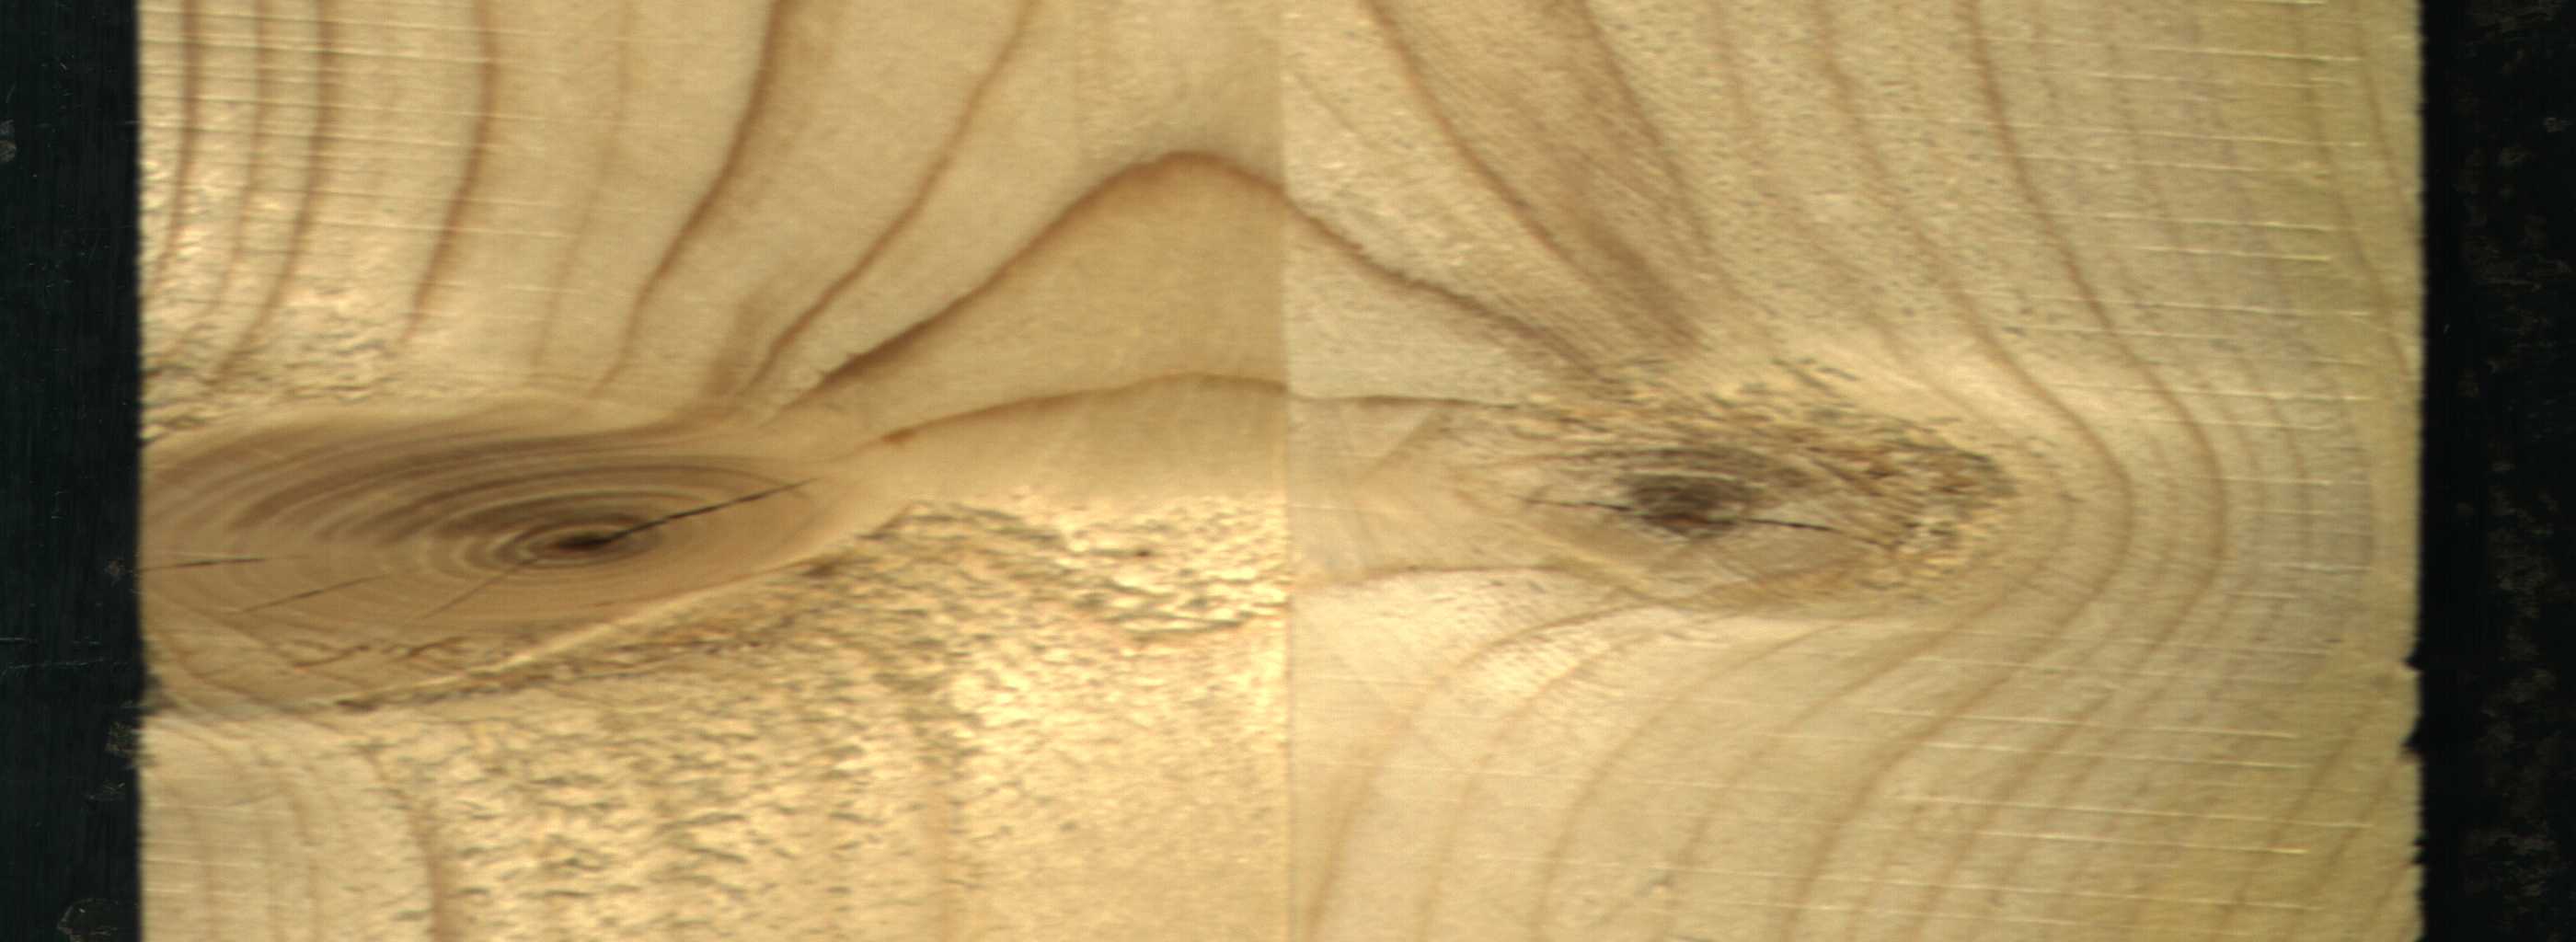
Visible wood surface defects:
knot_with_crack
knot_with_crack